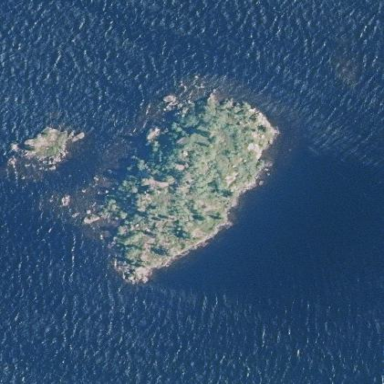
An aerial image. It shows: Islet.